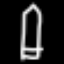
Label: pencil